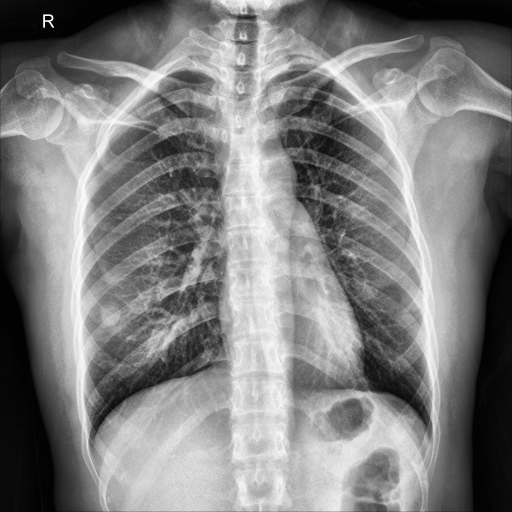
Finding: NORMAL